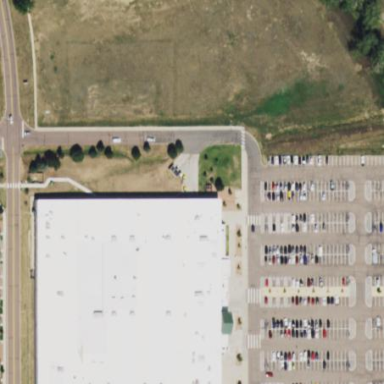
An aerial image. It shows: Commercial building.